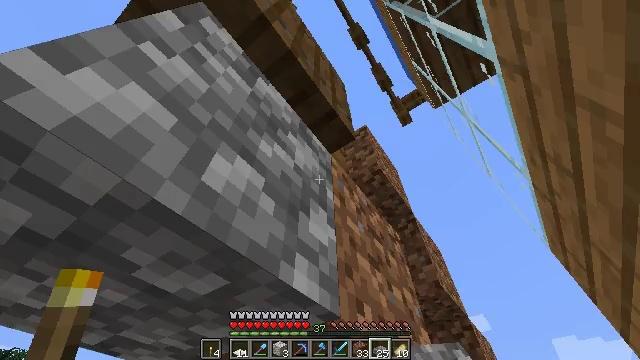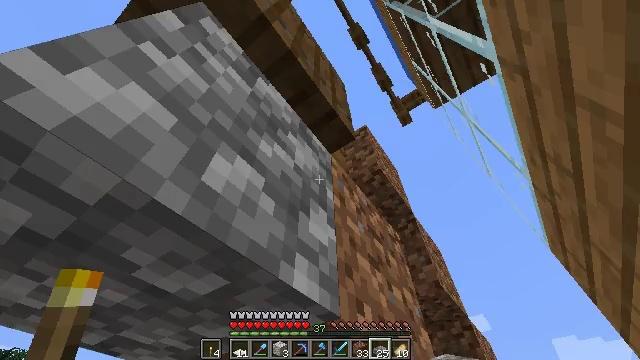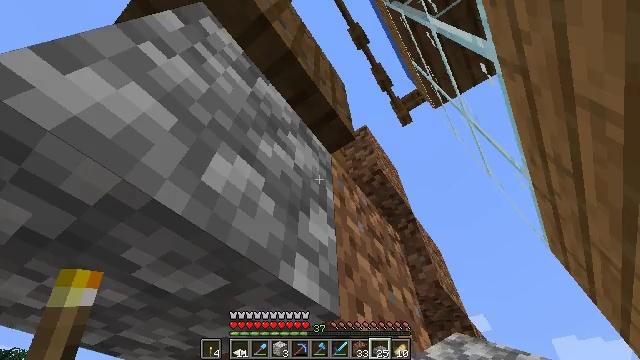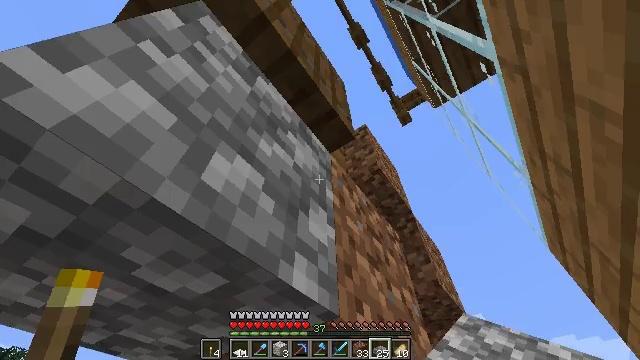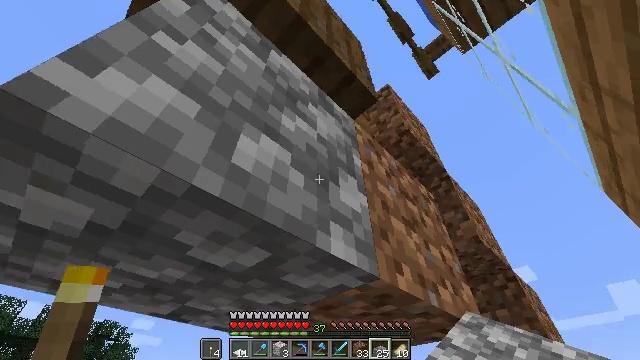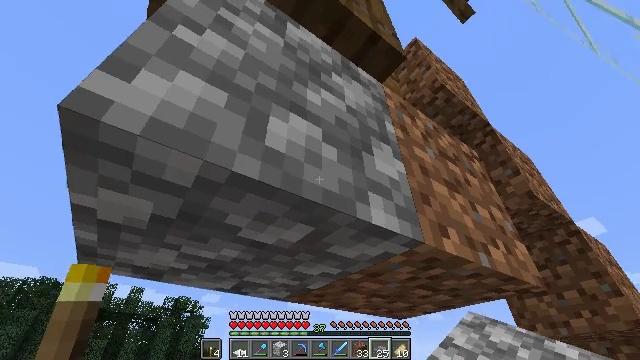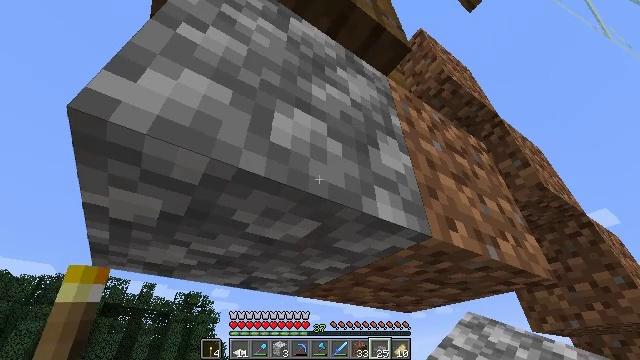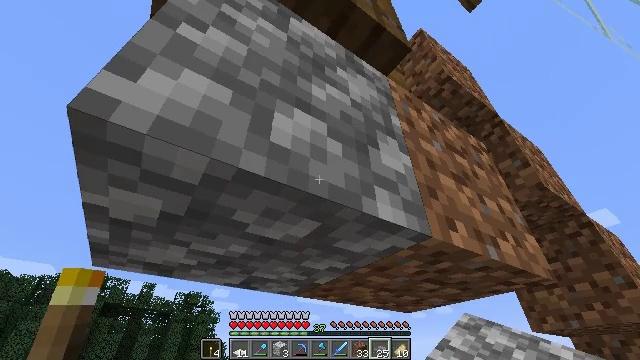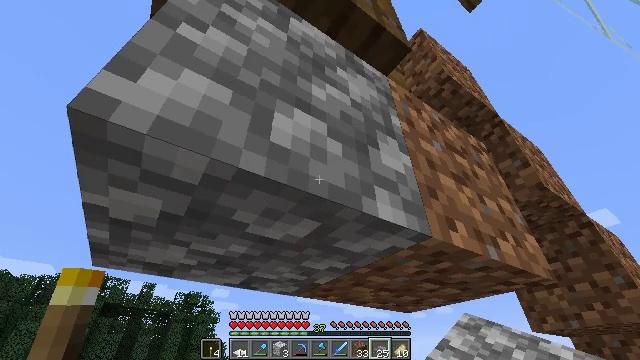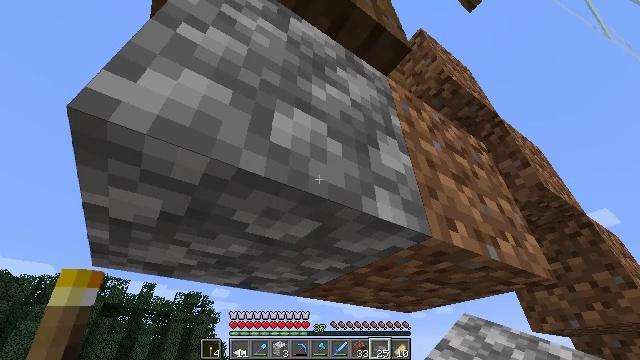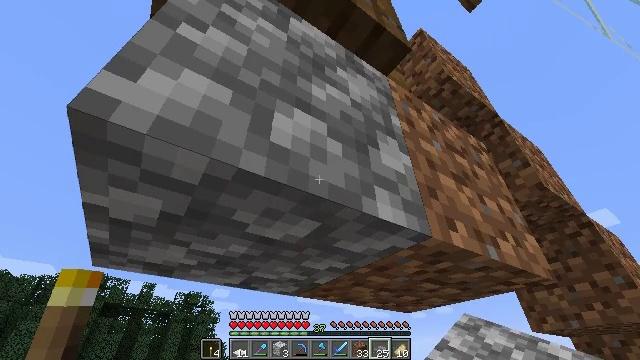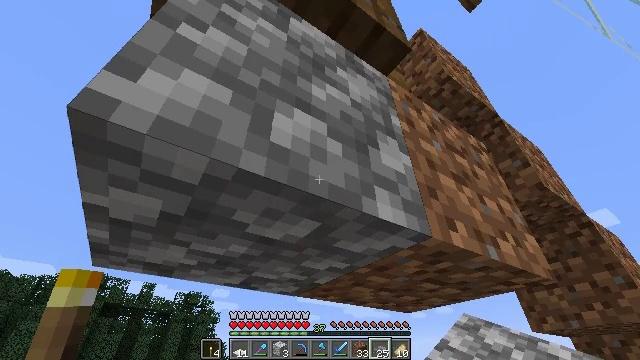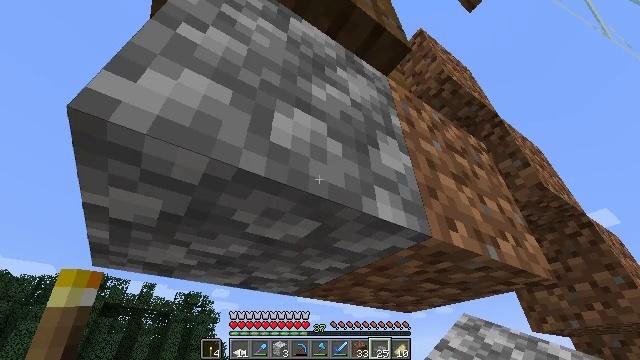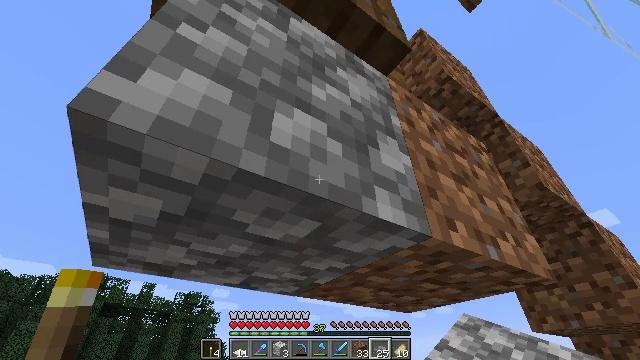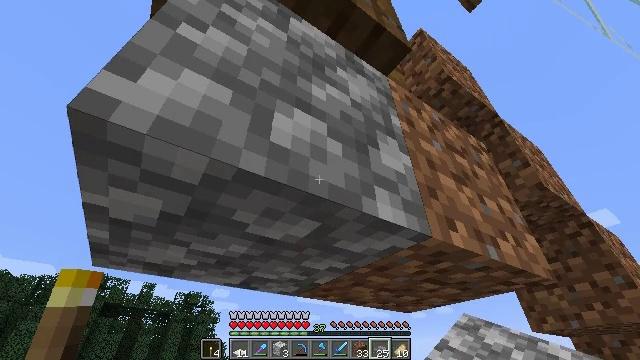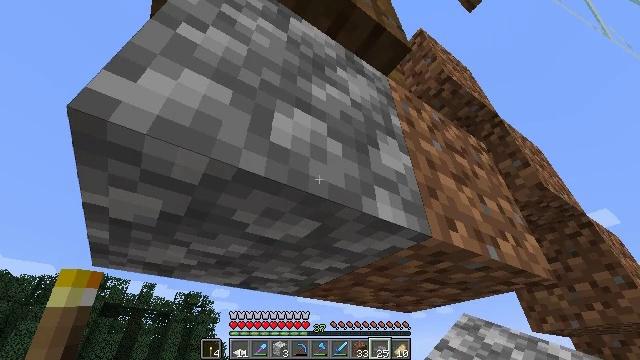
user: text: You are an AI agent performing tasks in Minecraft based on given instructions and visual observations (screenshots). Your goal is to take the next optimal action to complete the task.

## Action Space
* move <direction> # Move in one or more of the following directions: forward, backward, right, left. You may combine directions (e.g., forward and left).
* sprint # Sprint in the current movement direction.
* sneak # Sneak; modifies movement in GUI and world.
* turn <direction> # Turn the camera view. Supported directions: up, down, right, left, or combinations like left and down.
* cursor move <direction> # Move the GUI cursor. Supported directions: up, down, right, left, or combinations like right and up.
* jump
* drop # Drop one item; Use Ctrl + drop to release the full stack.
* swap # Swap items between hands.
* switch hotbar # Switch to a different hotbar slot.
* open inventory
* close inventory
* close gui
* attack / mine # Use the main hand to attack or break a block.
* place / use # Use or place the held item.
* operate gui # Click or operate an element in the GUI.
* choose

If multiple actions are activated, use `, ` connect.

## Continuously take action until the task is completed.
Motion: motion action
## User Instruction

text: Remove the cobblestone slab with a tool.
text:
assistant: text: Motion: no_op
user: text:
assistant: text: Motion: no_op
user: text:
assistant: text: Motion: no_op
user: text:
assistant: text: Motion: turn left and down
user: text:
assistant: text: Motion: turn left and down
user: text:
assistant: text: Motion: turn left and down
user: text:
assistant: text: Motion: no_op
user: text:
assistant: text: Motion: no_op
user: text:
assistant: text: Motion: no_op
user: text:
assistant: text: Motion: no_op
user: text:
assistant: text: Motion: no_op
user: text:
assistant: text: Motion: no_op
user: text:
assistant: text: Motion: no_op
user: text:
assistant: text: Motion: no_op
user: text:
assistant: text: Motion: no_op
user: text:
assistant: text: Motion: no_op
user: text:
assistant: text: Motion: no_op
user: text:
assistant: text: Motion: no_op
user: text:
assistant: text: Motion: no_op
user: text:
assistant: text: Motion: no_op
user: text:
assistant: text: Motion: no_op
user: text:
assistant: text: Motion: no_op
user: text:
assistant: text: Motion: no_op
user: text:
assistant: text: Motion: no_op
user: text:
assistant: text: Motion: no_op
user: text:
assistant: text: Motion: no_op
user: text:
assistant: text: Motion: no_op
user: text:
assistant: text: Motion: no_op
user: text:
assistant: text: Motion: no_op
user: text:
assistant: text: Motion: no_op